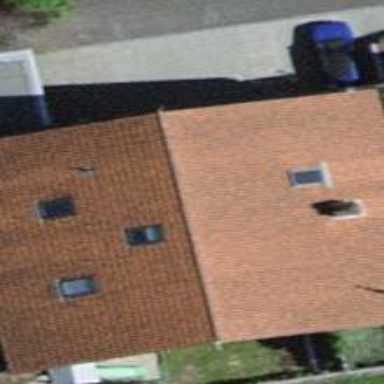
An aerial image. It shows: Simple house.